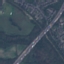
Label: Highway